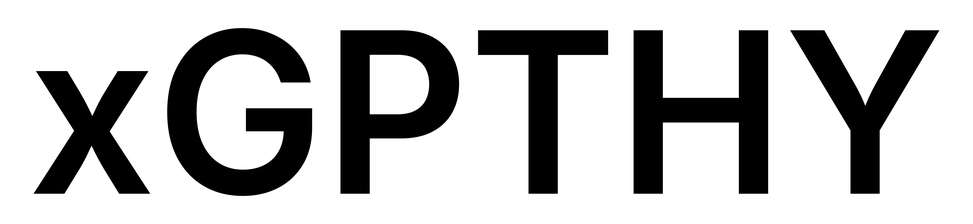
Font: Inter_SemiBold